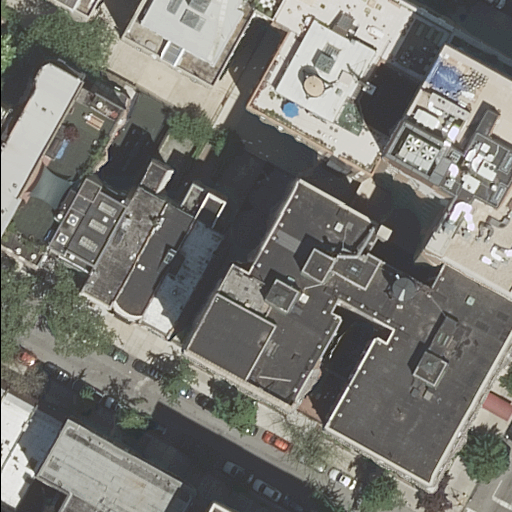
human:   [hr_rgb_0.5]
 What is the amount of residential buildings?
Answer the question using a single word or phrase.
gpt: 16

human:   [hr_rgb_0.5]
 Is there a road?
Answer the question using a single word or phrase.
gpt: yes

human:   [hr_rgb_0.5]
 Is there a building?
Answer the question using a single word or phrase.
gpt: yes

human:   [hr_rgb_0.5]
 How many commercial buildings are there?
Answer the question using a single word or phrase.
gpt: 0

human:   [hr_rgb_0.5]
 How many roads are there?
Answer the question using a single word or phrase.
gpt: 1

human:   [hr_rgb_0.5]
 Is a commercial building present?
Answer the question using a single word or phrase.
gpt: no

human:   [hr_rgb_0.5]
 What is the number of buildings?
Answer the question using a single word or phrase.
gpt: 16

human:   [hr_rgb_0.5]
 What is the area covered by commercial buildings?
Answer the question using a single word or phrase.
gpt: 0m2

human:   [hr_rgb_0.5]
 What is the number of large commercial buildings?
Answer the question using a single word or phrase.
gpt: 0

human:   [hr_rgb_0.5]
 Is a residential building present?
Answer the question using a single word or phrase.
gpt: yes

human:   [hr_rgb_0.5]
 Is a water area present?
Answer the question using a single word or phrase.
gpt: no

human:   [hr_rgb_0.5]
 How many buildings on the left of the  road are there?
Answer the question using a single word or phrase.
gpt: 7

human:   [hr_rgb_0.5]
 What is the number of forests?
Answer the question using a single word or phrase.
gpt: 0

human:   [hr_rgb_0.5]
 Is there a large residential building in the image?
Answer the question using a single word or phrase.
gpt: yes

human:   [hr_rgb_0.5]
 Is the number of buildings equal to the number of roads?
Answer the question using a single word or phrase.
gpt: no

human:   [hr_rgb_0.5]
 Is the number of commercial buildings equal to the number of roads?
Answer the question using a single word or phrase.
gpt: no

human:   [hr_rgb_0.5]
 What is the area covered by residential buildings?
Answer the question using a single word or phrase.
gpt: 7216m2

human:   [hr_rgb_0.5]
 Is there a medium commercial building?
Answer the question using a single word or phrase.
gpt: no

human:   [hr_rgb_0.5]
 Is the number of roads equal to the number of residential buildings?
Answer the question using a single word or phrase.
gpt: no

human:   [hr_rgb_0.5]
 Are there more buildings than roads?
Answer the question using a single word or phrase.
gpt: yes

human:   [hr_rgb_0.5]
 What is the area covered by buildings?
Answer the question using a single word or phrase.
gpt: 7216m2

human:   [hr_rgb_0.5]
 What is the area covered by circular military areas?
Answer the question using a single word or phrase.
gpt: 0m2

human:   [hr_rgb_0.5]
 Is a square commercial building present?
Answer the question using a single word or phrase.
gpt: no

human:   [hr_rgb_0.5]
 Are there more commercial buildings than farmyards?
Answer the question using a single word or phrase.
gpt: no

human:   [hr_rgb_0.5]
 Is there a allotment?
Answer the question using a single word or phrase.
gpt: no

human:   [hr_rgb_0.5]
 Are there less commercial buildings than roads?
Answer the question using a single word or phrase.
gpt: yes

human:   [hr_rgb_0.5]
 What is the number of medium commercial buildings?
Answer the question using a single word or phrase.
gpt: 0

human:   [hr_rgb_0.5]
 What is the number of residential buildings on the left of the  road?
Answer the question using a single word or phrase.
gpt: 7

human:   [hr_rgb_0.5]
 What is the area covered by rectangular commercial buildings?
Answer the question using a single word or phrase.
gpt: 0m2

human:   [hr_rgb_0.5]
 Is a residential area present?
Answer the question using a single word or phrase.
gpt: no

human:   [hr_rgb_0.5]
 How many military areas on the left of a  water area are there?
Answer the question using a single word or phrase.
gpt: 0

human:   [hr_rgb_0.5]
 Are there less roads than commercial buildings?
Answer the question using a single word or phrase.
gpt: no

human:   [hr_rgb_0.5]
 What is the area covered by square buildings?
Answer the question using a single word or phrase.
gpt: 0m2

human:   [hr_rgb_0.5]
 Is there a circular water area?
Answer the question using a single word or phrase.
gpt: no

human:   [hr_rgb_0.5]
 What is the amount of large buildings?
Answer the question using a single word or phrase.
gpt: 6

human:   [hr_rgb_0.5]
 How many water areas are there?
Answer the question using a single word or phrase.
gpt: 0

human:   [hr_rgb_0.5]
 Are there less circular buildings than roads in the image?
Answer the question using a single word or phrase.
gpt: yes

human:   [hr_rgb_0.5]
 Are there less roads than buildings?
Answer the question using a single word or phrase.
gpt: yes

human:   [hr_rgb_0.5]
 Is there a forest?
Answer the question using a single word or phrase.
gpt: no

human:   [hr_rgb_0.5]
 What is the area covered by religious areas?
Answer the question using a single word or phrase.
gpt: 0m2

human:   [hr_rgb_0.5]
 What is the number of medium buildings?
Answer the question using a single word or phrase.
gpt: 6

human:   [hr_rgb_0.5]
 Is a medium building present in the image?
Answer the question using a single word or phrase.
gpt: yes

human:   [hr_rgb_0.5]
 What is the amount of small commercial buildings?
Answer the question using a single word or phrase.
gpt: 0

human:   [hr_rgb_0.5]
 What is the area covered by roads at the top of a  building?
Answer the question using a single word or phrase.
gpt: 0m2

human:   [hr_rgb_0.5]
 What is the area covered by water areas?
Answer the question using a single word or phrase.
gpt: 0m2

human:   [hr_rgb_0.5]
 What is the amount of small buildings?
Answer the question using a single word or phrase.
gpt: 4

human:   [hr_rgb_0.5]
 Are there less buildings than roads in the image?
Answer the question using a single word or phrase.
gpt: no

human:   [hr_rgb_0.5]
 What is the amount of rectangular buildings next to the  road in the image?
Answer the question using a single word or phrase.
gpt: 7

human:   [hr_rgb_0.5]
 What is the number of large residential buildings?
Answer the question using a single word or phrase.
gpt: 6

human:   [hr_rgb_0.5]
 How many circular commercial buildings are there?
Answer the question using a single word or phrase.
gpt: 0

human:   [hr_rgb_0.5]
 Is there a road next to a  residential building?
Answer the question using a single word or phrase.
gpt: yes

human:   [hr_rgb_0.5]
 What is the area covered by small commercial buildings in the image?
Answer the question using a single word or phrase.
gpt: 0m2

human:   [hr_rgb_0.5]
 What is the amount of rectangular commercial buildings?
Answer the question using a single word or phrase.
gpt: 0

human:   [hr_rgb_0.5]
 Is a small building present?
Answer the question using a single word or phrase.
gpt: yes

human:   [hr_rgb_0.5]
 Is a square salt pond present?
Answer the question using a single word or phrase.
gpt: no

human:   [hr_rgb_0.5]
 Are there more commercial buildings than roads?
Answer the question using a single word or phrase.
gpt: no

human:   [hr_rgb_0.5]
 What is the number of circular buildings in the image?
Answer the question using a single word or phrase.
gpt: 0

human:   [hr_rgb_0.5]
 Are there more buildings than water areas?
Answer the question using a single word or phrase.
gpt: yes

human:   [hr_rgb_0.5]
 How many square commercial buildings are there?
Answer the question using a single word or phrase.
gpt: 0

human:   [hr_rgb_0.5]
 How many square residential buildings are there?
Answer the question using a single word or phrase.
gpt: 0

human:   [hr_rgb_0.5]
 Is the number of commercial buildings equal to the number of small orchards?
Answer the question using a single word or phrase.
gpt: yes

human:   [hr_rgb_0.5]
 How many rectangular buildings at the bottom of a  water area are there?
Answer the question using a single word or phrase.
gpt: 0

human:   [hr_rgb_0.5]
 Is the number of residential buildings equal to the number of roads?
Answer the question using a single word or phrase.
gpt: no

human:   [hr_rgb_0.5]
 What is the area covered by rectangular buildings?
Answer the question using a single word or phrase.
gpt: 866m2